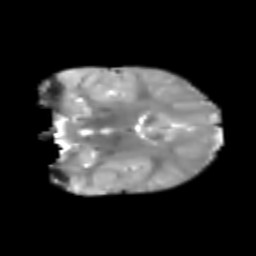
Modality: T2w
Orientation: coronal
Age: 6
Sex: male
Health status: healthy